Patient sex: F
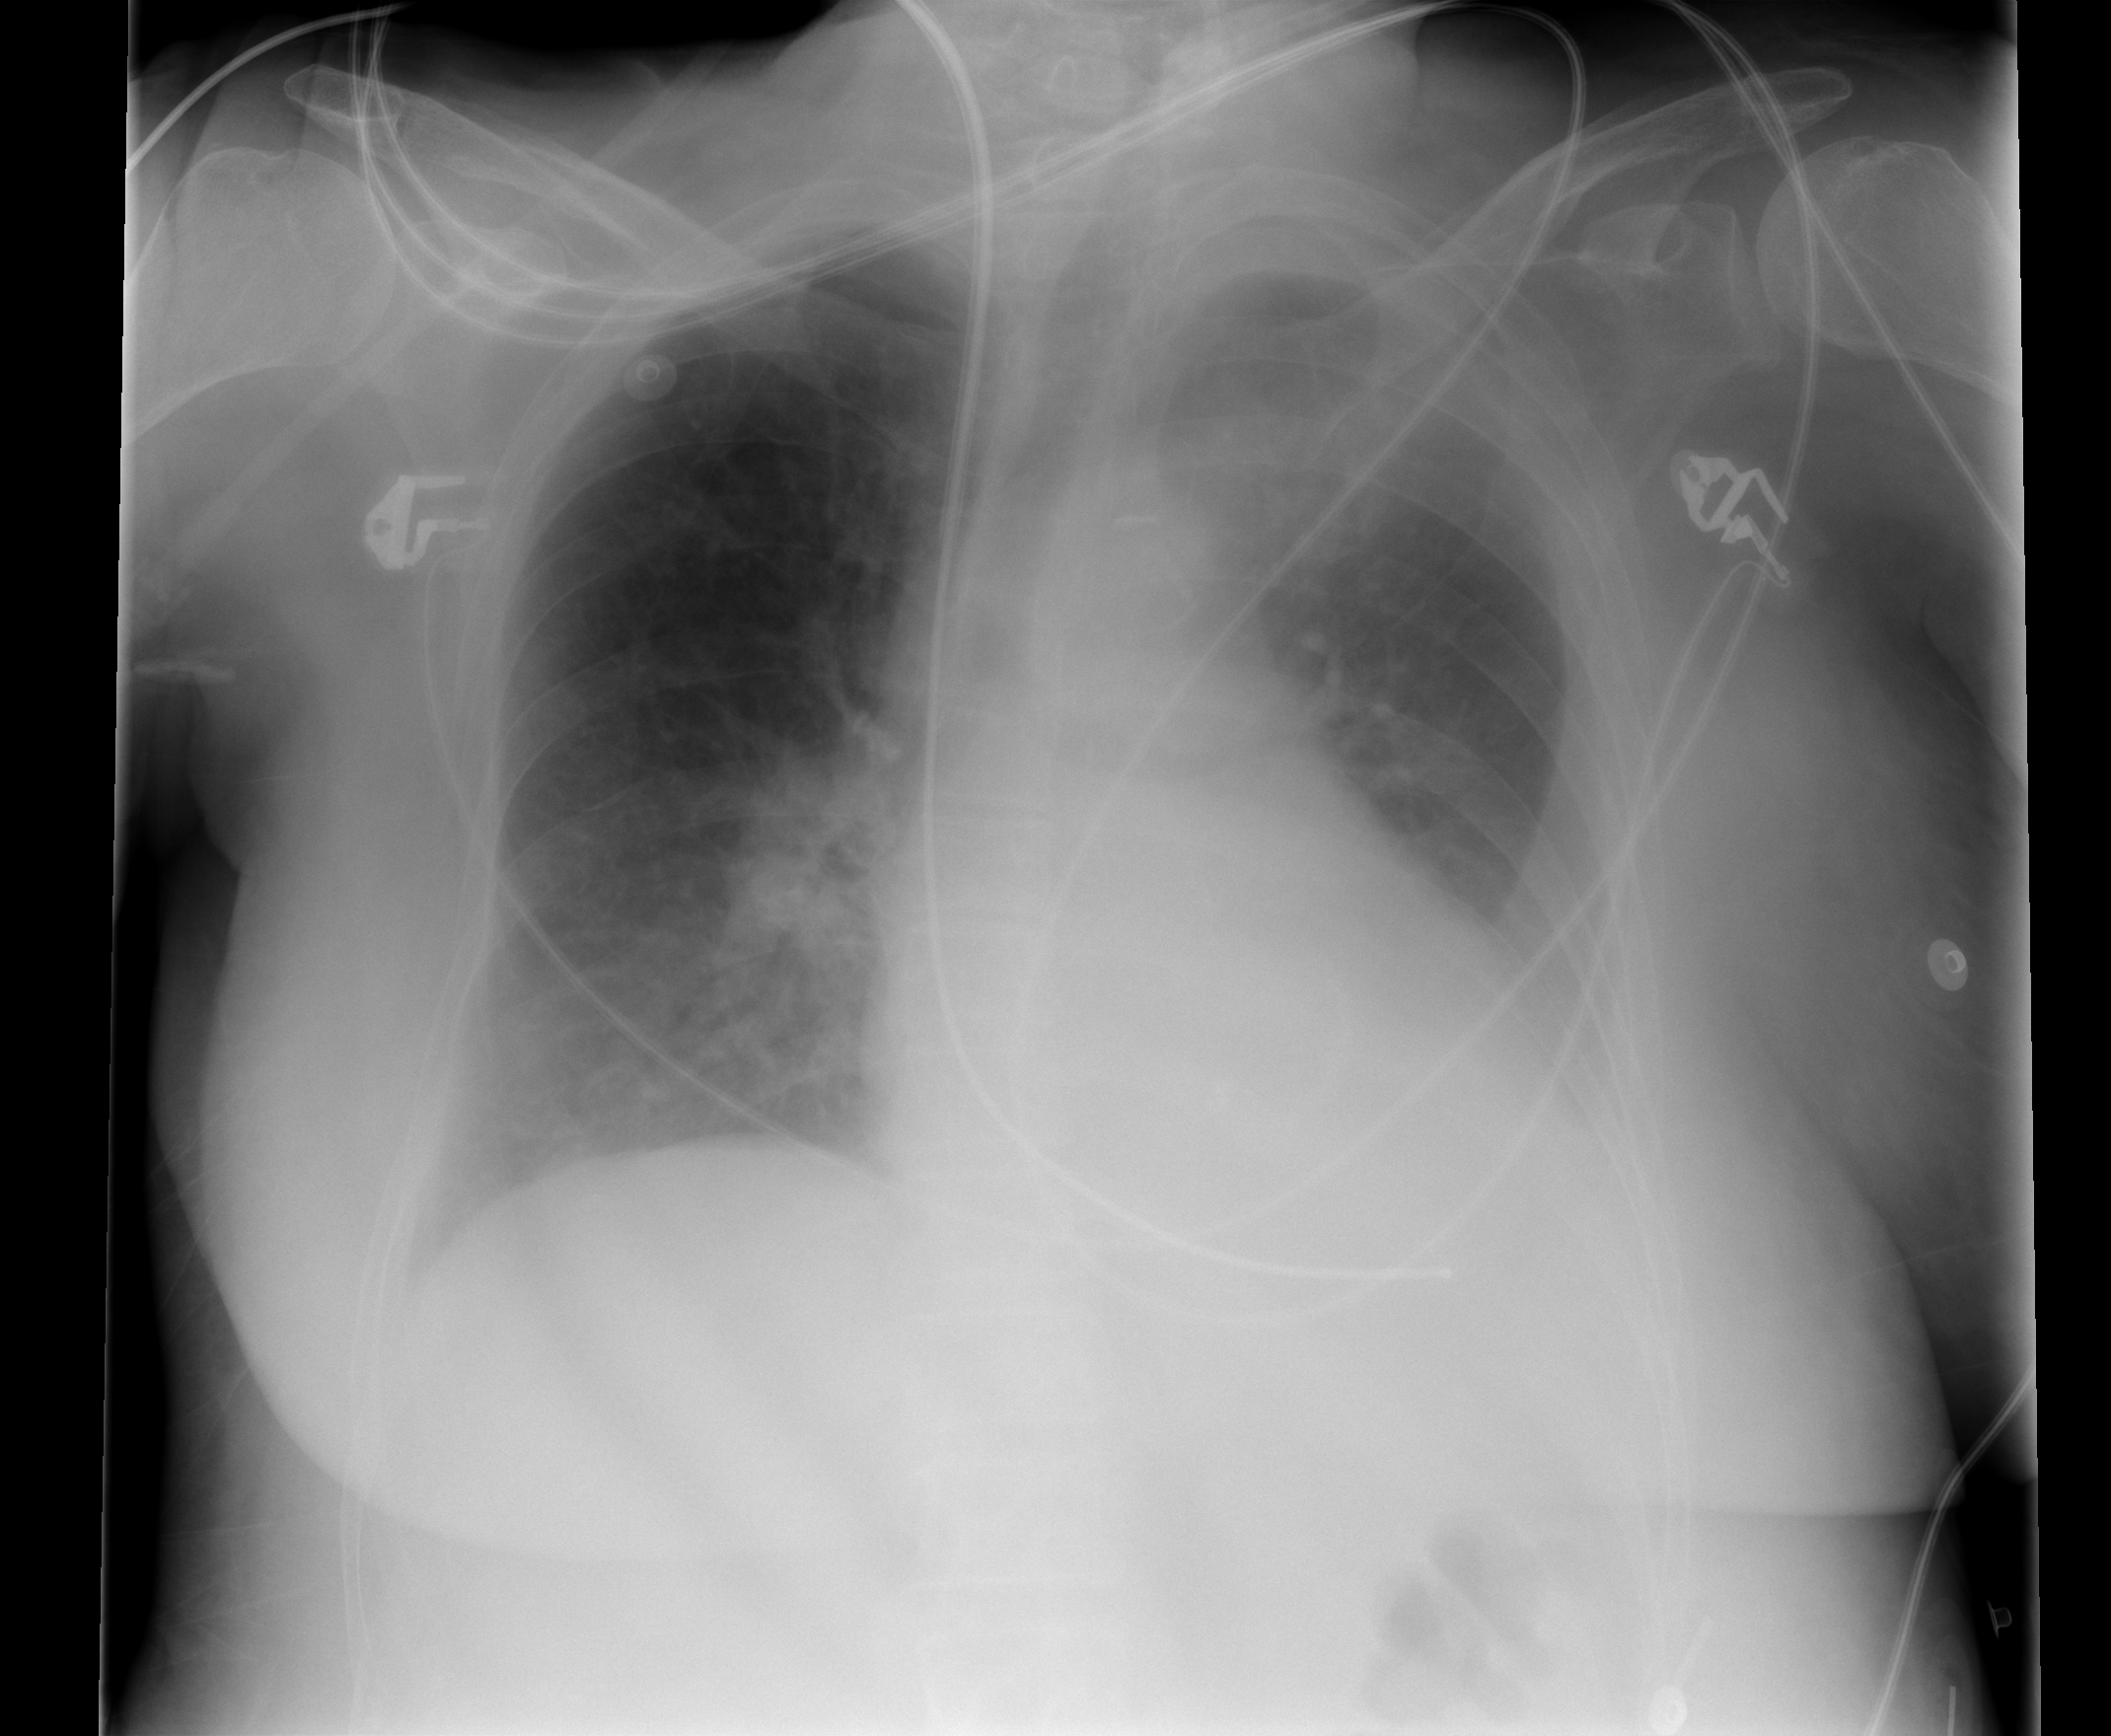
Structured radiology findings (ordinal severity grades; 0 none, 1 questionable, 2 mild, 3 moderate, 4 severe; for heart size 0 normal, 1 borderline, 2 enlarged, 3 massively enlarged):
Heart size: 2
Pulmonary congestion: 1
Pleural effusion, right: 0
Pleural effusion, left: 2
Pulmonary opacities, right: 0
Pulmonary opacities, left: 0
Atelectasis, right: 1
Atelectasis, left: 1